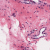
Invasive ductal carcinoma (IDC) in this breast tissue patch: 0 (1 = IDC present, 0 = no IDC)